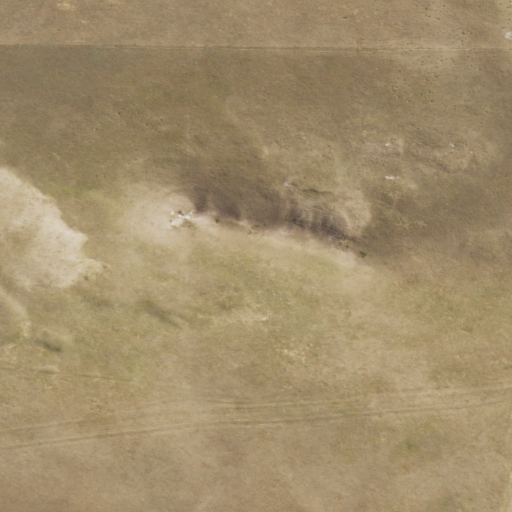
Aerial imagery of mountain in Wyoming named Indian Hill containing only grassland